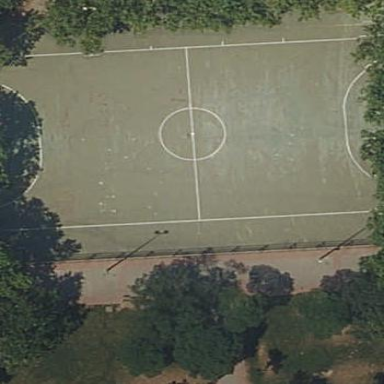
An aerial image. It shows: Soccer pitch designated for leisure and sports activities.